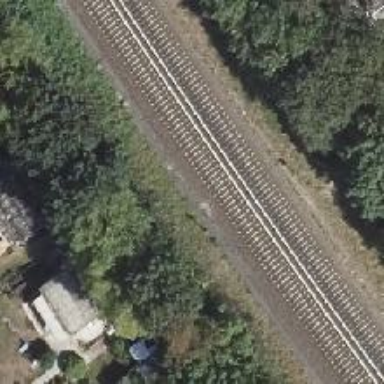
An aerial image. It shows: Solitary milestone along the railway.